Field crop: tomato
Growth stage: 1
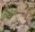
Species: solanum